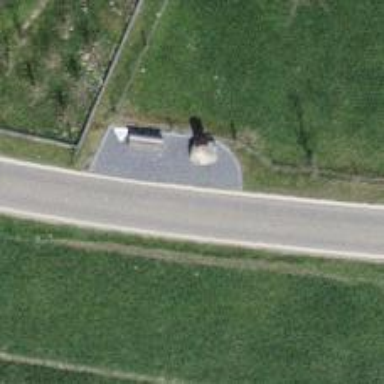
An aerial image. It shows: Brown bench.